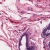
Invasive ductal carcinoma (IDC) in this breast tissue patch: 0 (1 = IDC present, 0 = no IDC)